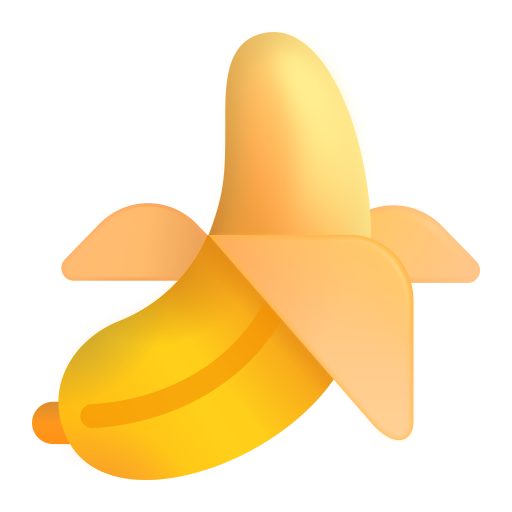
banana color